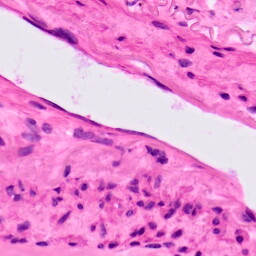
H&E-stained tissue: Lung